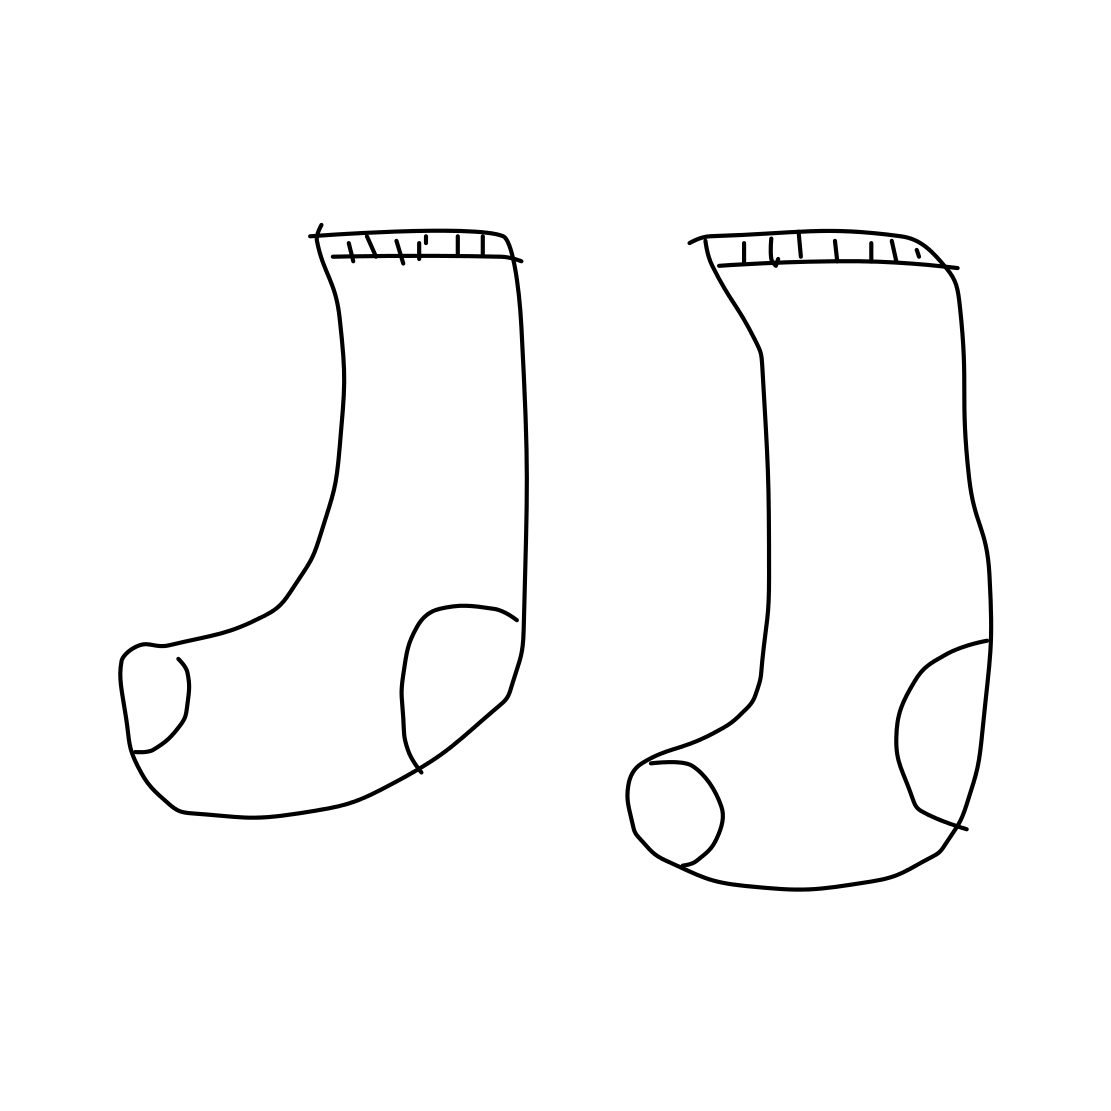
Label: socks